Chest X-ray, PA view. Patient: 49 years old, sex M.
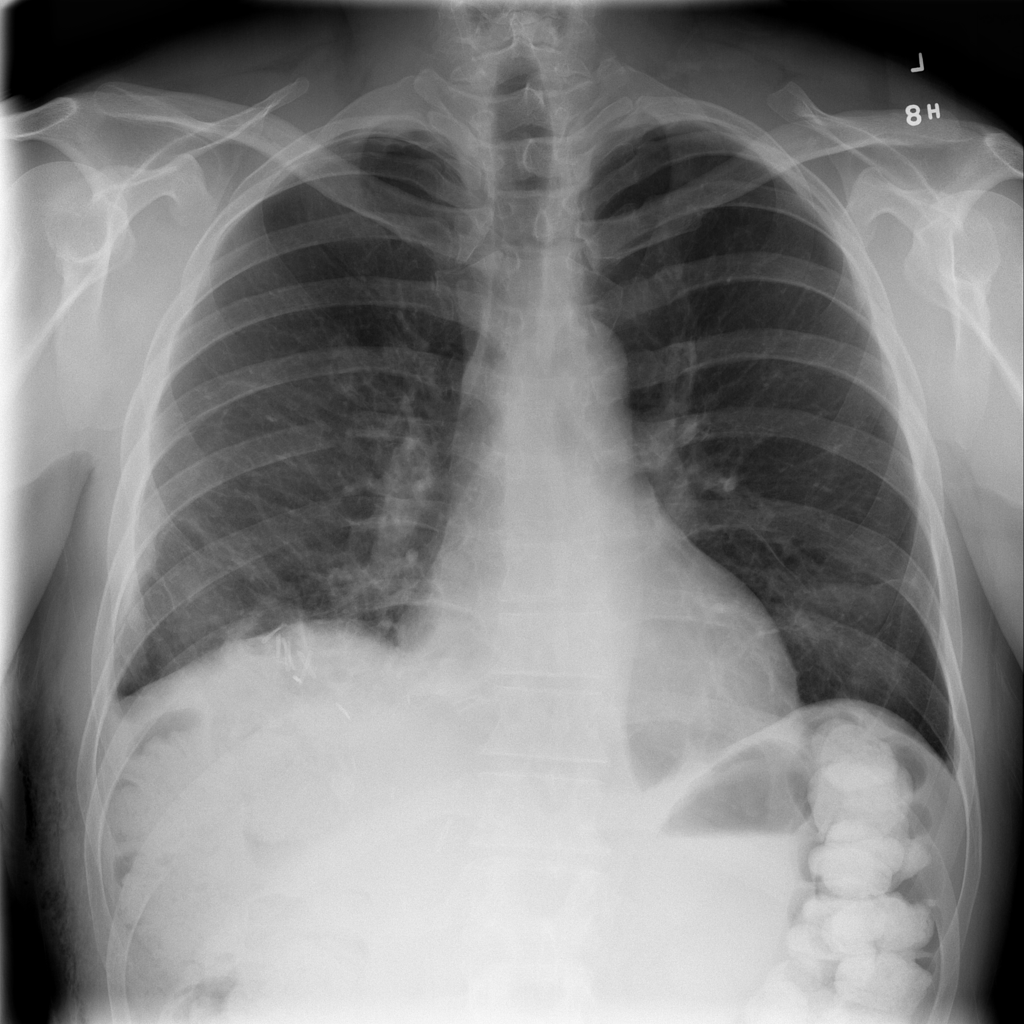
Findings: Effusion, Pleural_Thickening, Pneumothorax